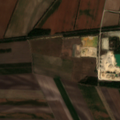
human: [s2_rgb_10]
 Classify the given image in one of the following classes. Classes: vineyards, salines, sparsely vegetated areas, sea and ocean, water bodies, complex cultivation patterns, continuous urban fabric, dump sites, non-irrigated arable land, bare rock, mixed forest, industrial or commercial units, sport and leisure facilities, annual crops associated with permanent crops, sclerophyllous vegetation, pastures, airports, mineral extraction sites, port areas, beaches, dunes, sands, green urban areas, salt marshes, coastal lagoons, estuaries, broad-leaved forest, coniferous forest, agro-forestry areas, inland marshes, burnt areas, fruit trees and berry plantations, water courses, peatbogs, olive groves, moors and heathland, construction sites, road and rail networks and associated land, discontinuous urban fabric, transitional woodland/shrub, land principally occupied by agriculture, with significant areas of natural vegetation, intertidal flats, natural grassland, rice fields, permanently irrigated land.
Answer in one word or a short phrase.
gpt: mineral extraction sites, non-irrigated arable land, land principally occupied by agriculture, with significant areas of natural vegetation